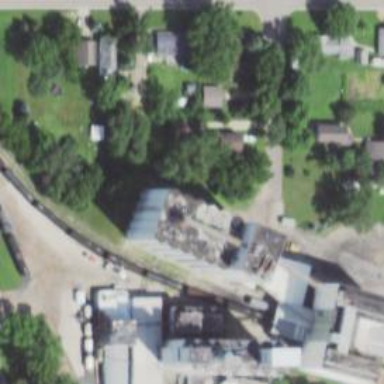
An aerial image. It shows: Silo.